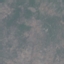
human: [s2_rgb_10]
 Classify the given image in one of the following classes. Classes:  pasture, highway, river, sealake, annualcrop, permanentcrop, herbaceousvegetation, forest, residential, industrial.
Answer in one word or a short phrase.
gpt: HerbaceousVegetation